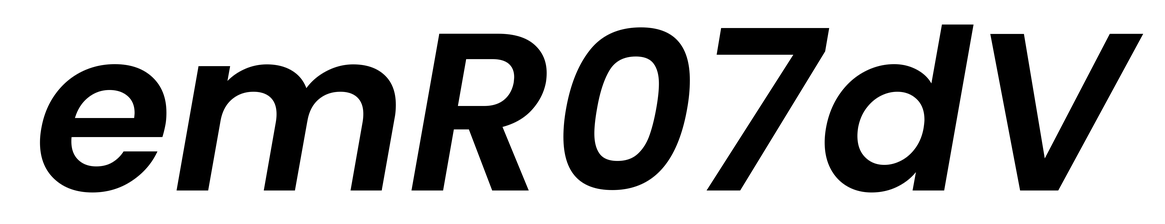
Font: Poppins-SemiBoldItalic